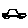
Label: car